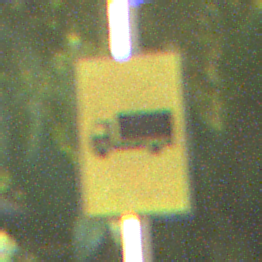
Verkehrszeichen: KFZZulaessigeGesamtmasse3Komma5TOhnePfeilsymbol
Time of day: SunriseSunset
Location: Outdoor (Suburban)
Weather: Clear
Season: NotSpecified
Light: Natural